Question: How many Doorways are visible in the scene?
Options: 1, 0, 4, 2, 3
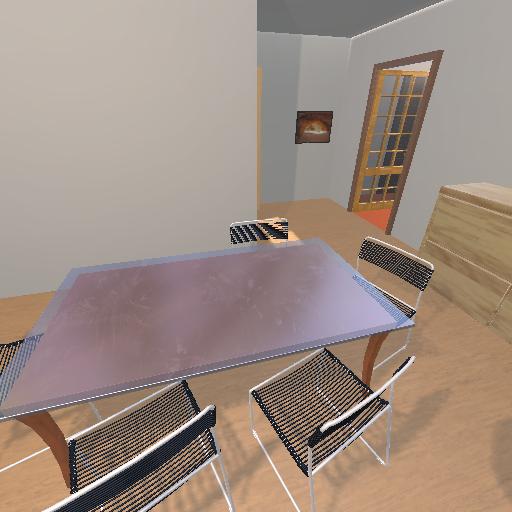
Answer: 1